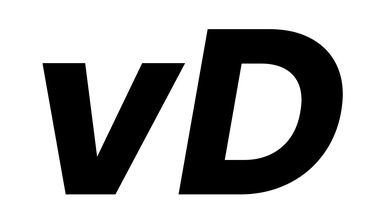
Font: Poppins-BoldItalic